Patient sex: M
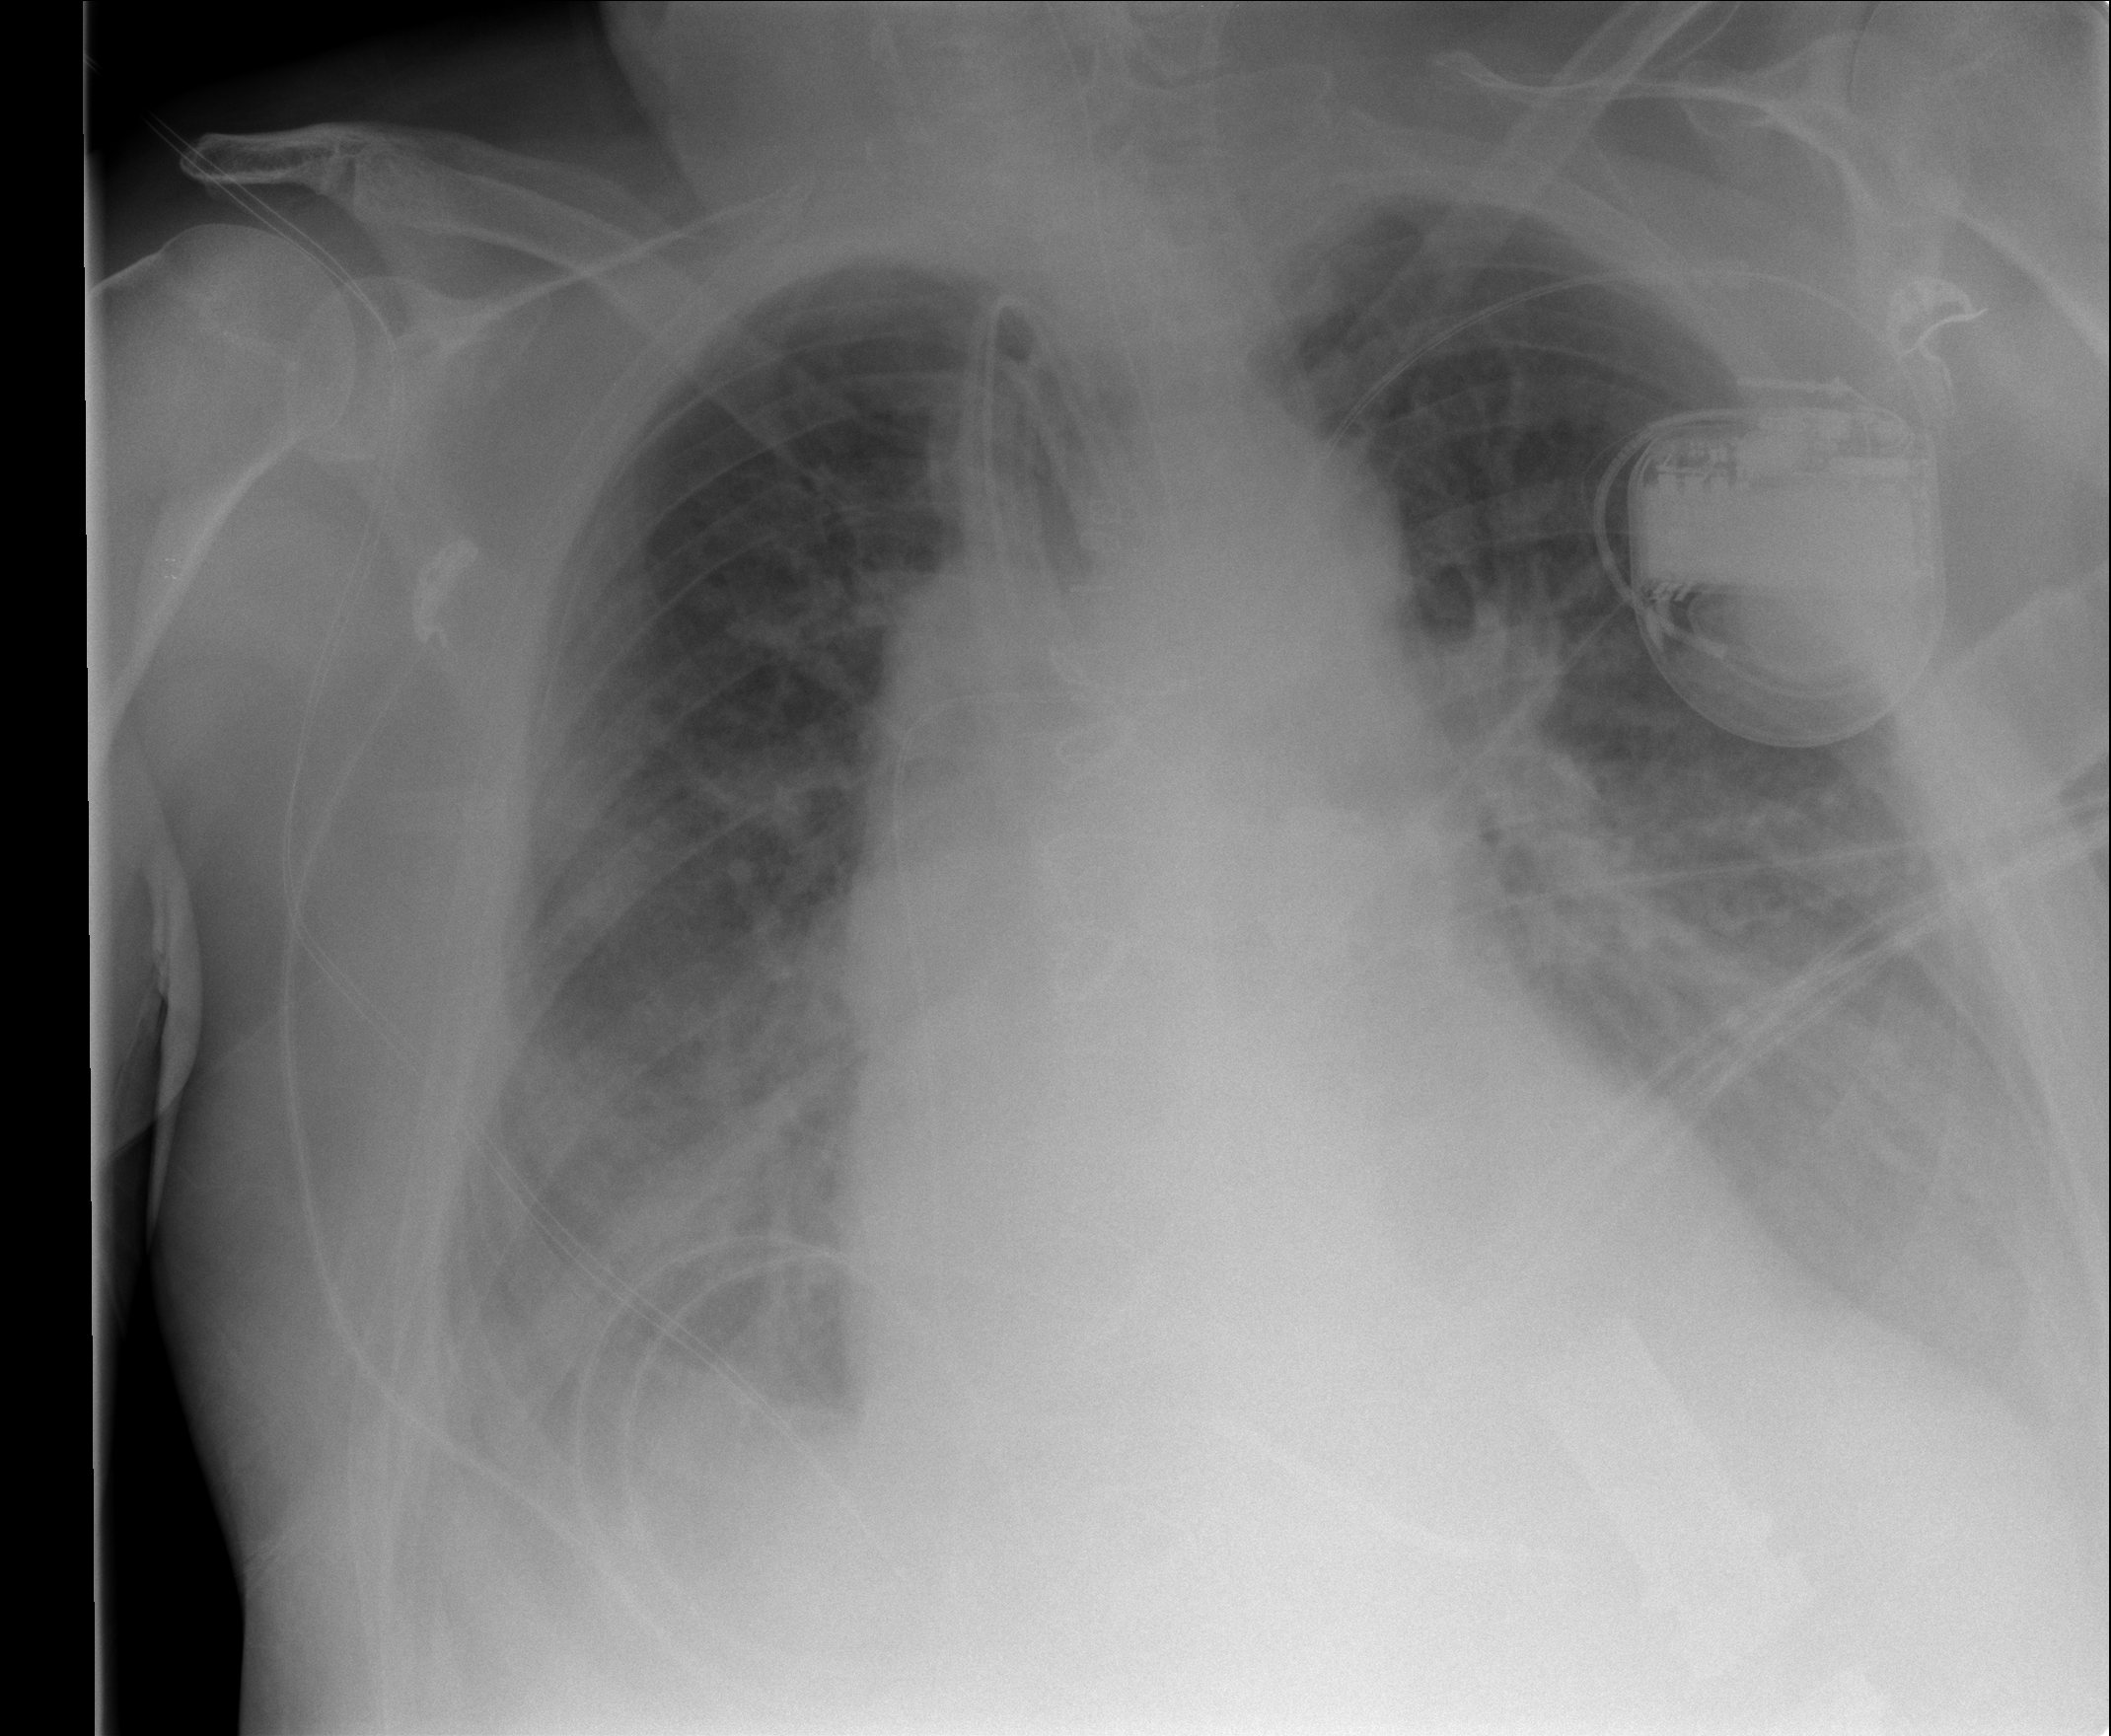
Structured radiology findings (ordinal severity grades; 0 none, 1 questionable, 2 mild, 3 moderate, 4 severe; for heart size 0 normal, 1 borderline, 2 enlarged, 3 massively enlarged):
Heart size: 2
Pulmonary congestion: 3
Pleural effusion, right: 2
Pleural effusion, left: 2
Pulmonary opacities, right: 0
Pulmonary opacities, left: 0
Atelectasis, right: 2
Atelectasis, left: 2